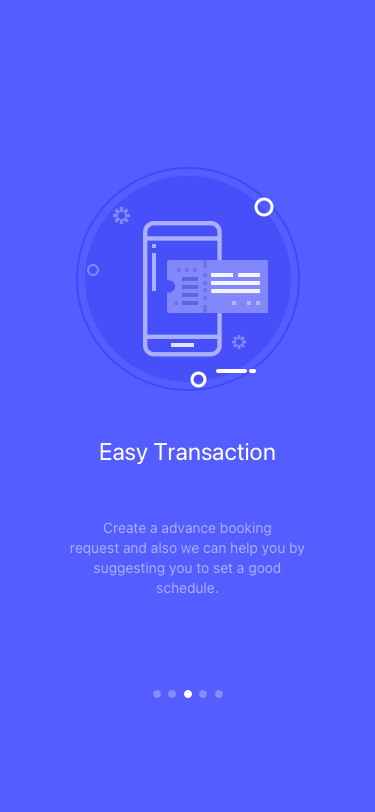
Text in this UI design:
Create a advance booking
request and also we can help you by
suggesting you to set a good
schedule.
Easy Transaction